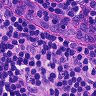
Metastatic tissue present: no